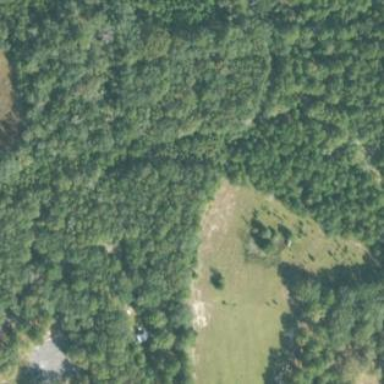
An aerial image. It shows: Mixed woodland area with various types of leaves.